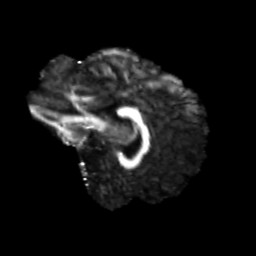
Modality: FA
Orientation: sagittal
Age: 24
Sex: male
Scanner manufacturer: siemens
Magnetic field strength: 3 T
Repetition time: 3.5 s
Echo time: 0.125 s